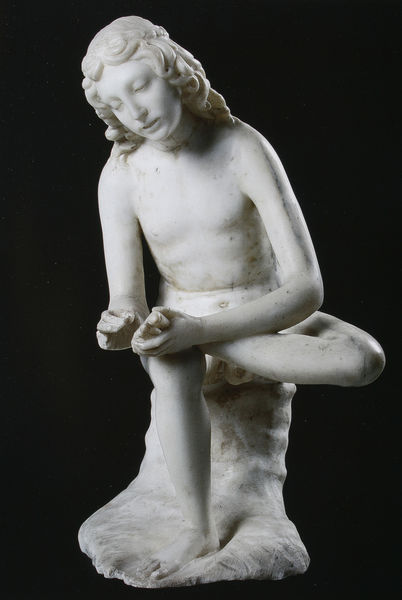
Titel: Dornauszieher
Künstler: Lombardischer Bildhauer
Standort: Cremona
Institution: Museo Civico Ala Ponzone
Schlagwörter: akt, dunkel, fuß, hand, kopf, körper, mann, nackt, schatten, weiß, mädchen, sitzen, bewegung, brust, finger, frau, frisur, haar, hell, hintergrund, licht, marmor, mund, nase, schwarz, stirn, blick, gras, hochformat, jung, arm, arme, augen, falten, gesicht, inkarnat, lang, mensch, sockel, stein, bildnis, hals, hände, porträt, baumstamm, stamm, figur, haare, sitzend, stoff, kind, kinn, lippen, locke, locken, schulter, genre, skulptur, statue, beine, taille, bein, füße, wellen, sitz, sitze, ziehen, nähen, muskeln, büste, sitzt, mimik, konzentriert, gesenkter blick, nabel, bauch, bildhauerei, halbnackt, nackte, plastik, plinthe, junge, verträumt, wange, geschlecht, knie, nagel, zehen, oberkörper, lider, hoch, abbild, konzentration, foto, fotografie, photographie, barfuss, penis, antike, knabe, lendentuch, motiv, porzellan, ideal, fus, hocken, kniee, lockig, verletzt, gestik, kopie, spielend, photo, jüngling, leib, androgyn, farbfoto, sohle, antik, schmerz, anwinkeln, stachel, ansatz, hans, schaten, weich, gips, porzelan, fotographie, stumpf, blaß, baumstumpf, lied, alabaster, weh, hockend, splitter, bauchfalte, versorgen, dorn, dornauszieher, dornzieher, windel, entfernung, füß, fußsohle, mackt, kocken, hochformatig, replik, entfernen, arme hände, fotofrafie, abfotographie, anonymer meister, dornenauszieher, dornenzieher, dornrauszieher, frau junge, fussohle, fußpflege, gesenckt, machen, sitzstatue, spinarello, sprissel, funger, a